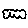
Label: cloud